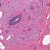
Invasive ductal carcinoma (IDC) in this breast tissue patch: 0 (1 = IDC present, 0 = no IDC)